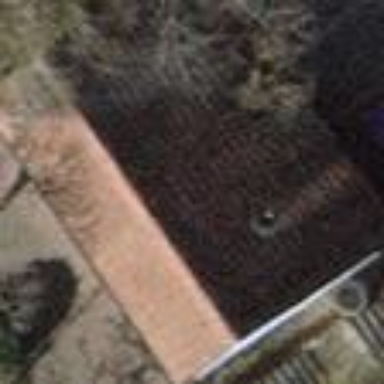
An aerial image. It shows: View of roof of building.